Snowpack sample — Buffalo Mountain, Silverthorne, Colorado, USA (1/25/25, 10:11 AM MST)
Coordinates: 39.6222, -106.1139
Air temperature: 22 °F
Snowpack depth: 110 cm
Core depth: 20 cm
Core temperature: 48.2 °F
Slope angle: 12°, slope face: 102°
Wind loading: high
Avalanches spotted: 0
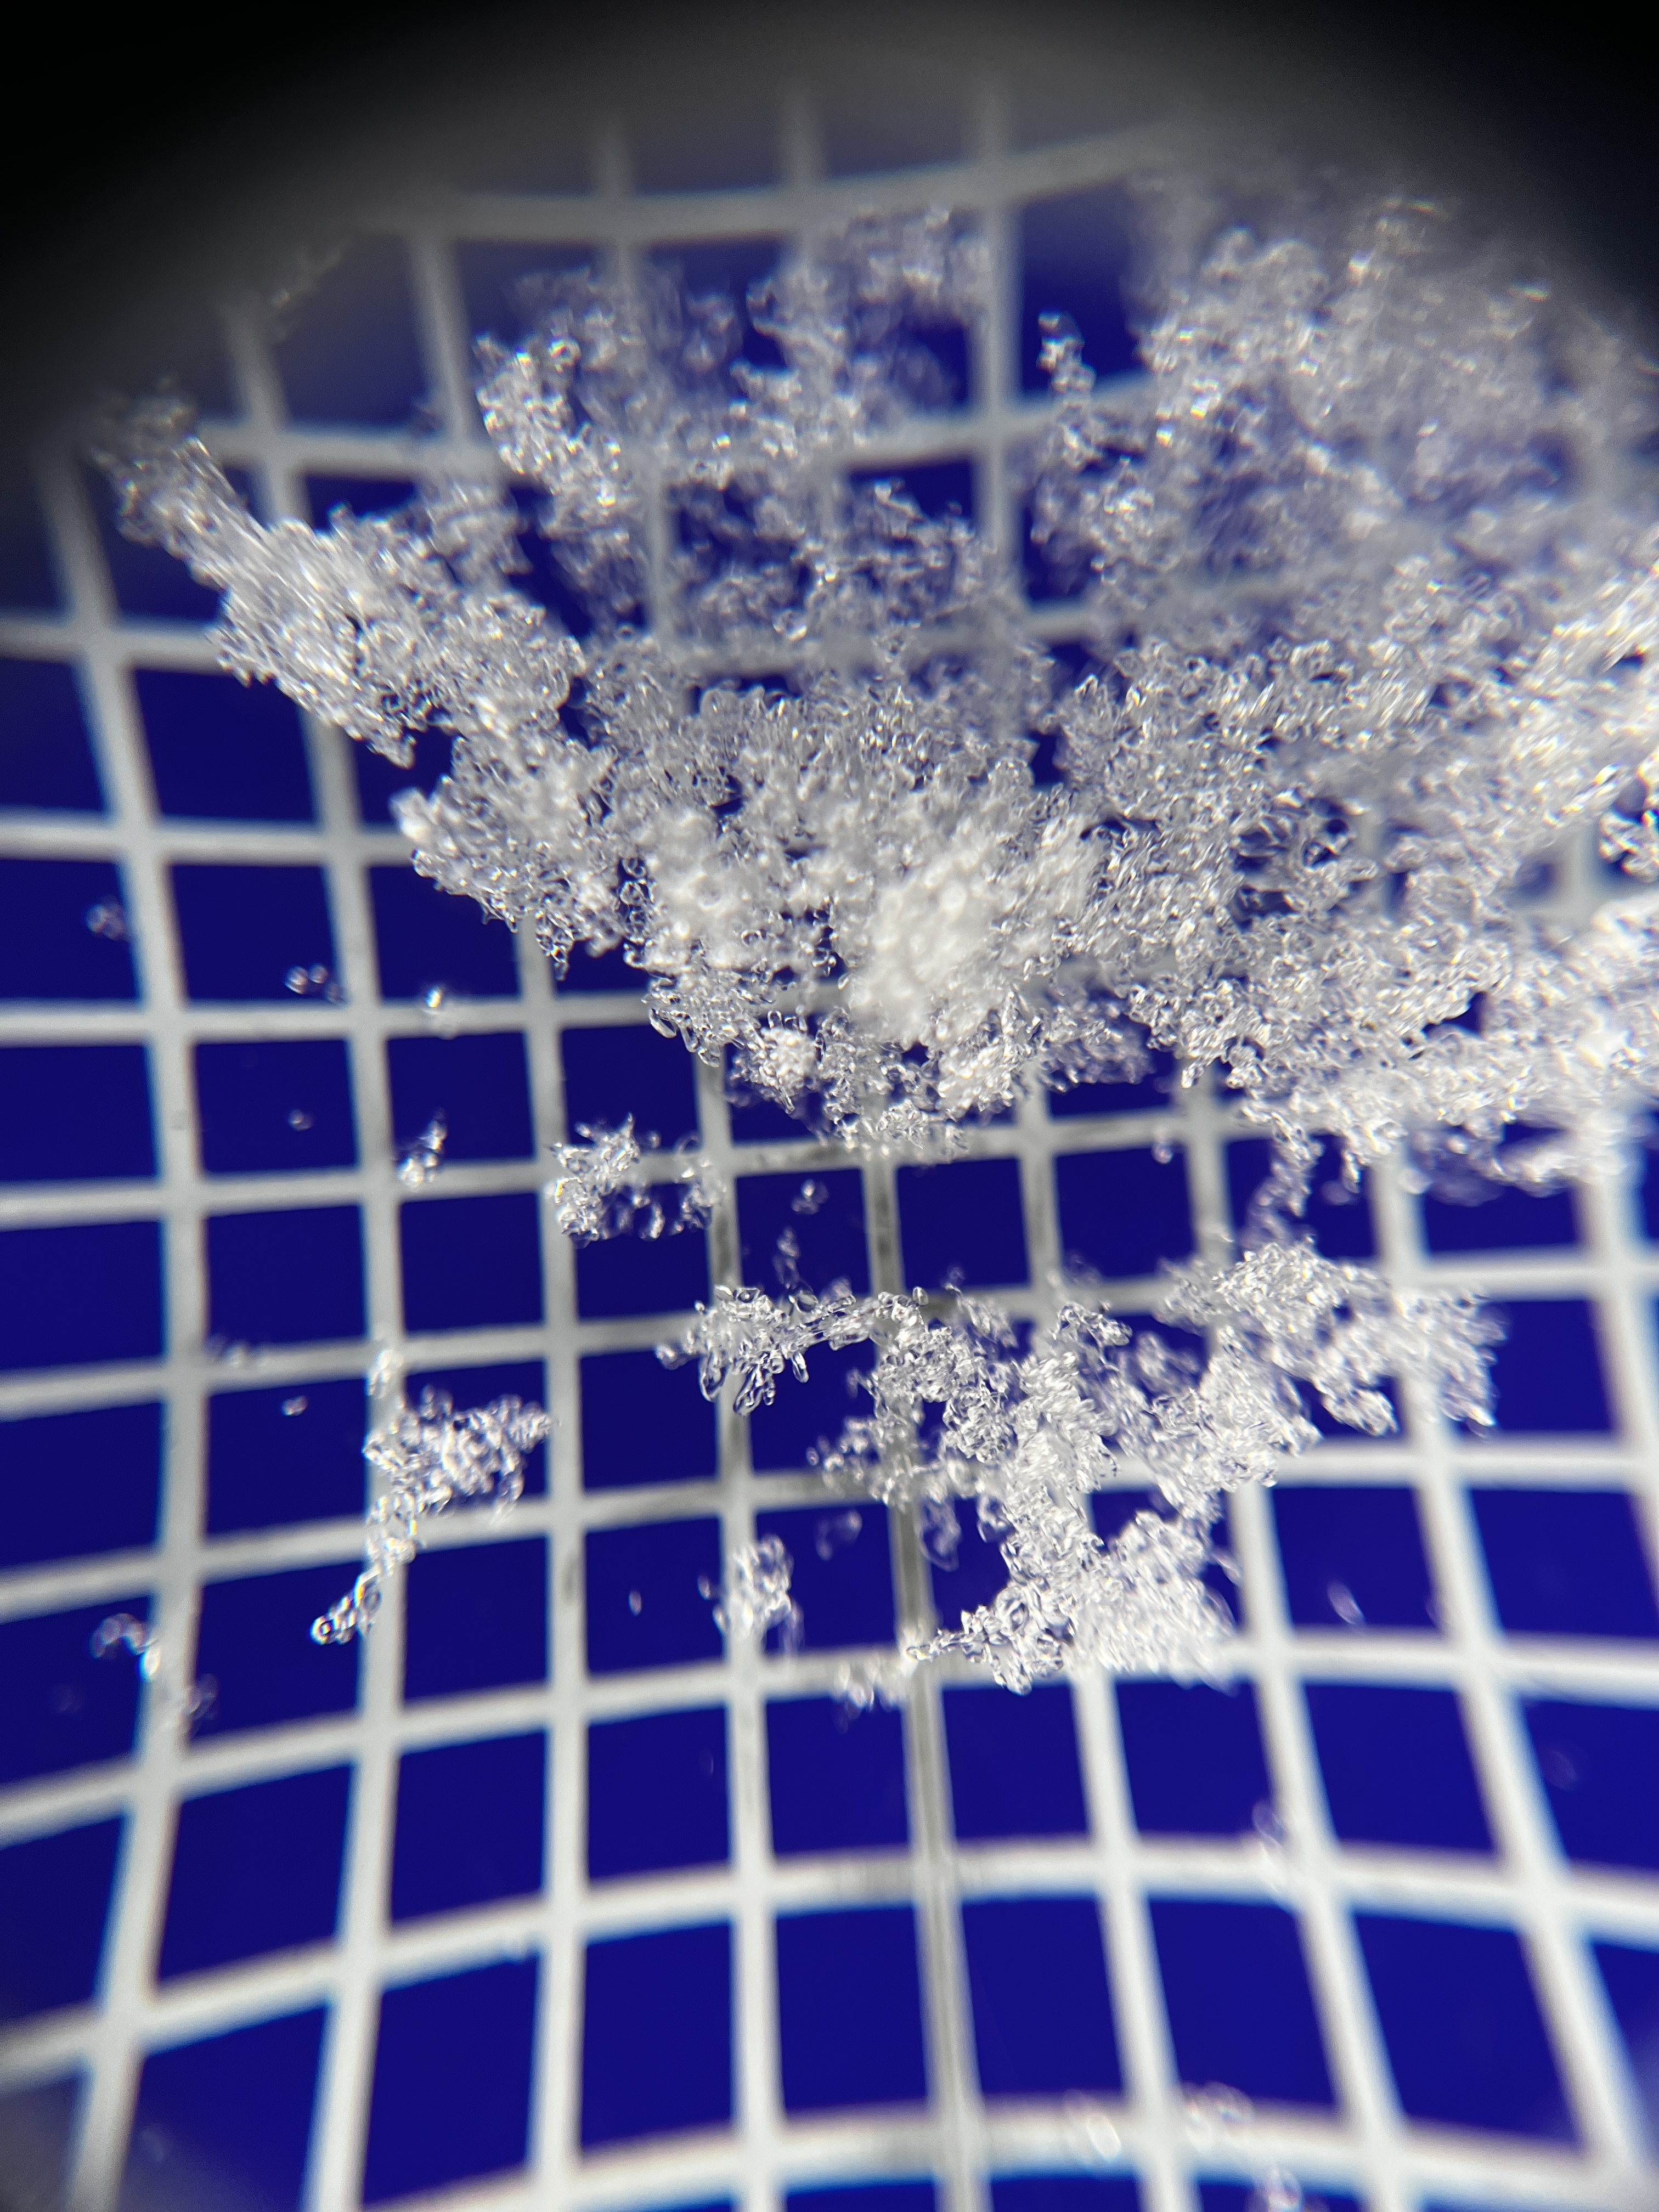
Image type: magnified_profile
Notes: No avalanches nearby, collected on the outskirts of a fire break 15 meters from the treeline, on way to Buffalo and Red Mountain